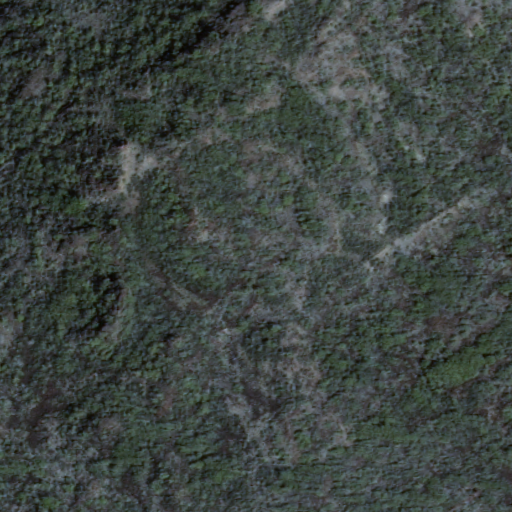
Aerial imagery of cliff(s) in Hawaii named Pali Paia containing only unknown